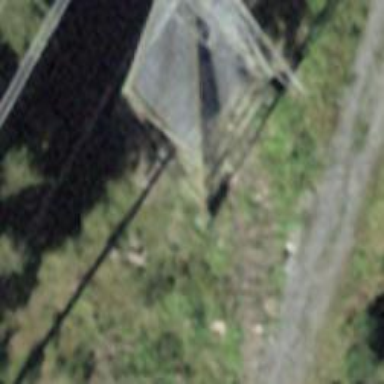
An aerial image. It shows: Power tower.